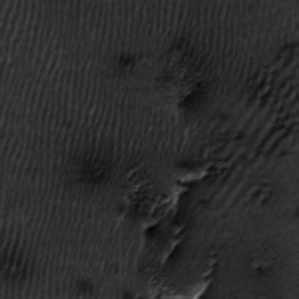
Label: frost